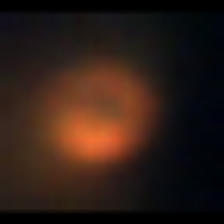
Taxon: NanoPlankton
Group: Other